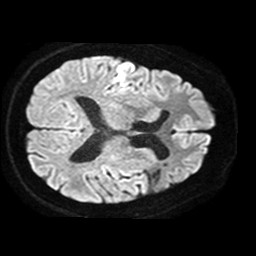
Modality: TRACE
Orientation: axial
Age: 20
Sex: male
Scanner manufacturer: philips
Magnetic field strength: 1.5 T
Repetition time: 3.365 s
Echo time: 0.09255 s